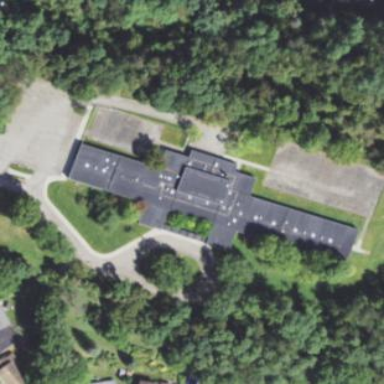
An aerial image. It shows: School building.